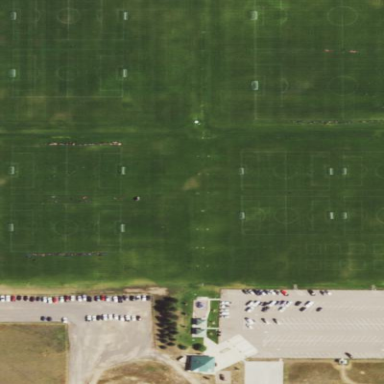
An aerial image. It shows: Soccer pitch for leisure land activities.